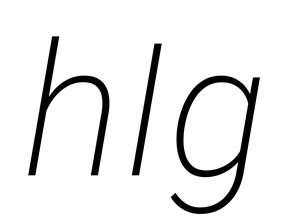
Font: Roboto-Italic_ExtraLight_Italic